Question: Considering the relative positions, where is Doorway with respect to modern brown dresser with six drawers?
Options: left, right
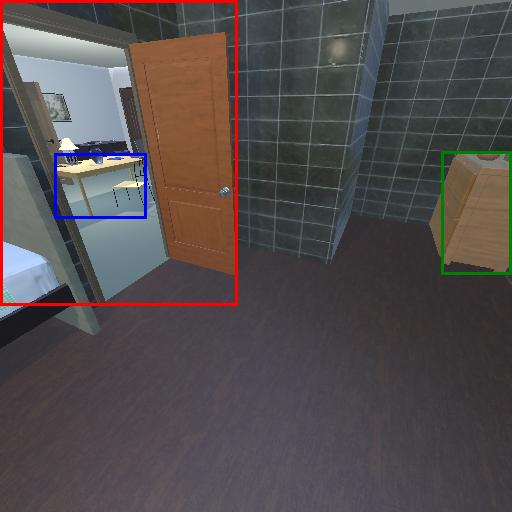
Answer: left